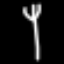
Label: fork